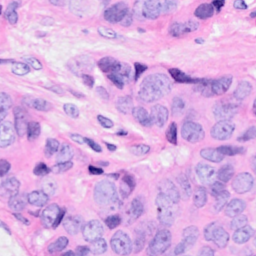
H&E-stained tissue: Breast